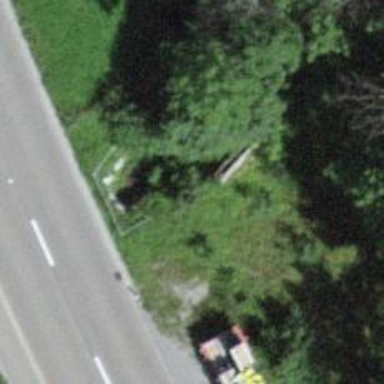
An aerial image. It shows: Culvert tunnel.